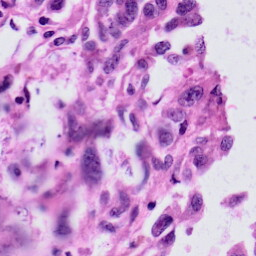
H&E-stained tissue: Skin